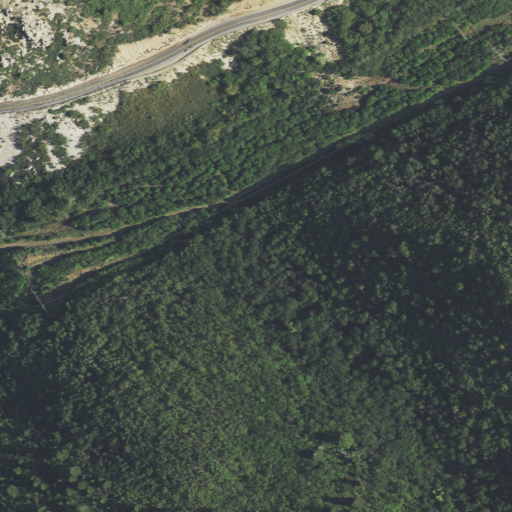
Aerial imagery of valley in Utah named Right Fork North Ogden Canyon containing deciduous forest, shrub, open development, low intensity development, and evergreen forest